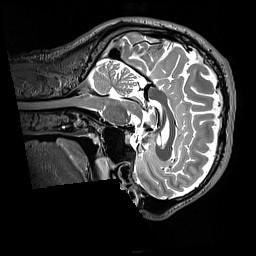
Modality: T2w
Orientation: sagittal
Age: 40
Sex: male
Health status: healthy
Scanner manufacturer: siemens
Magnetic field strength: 3 T
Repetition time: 3.2 s
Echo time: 0.568 s